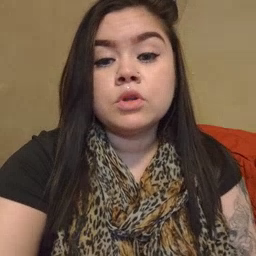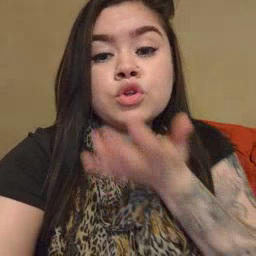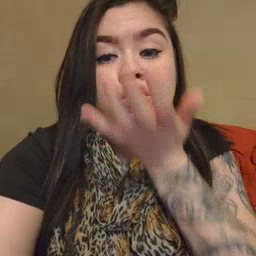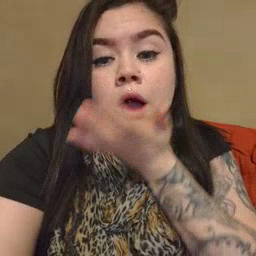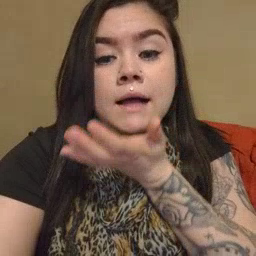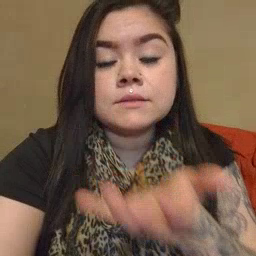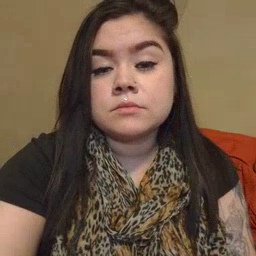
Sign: grass